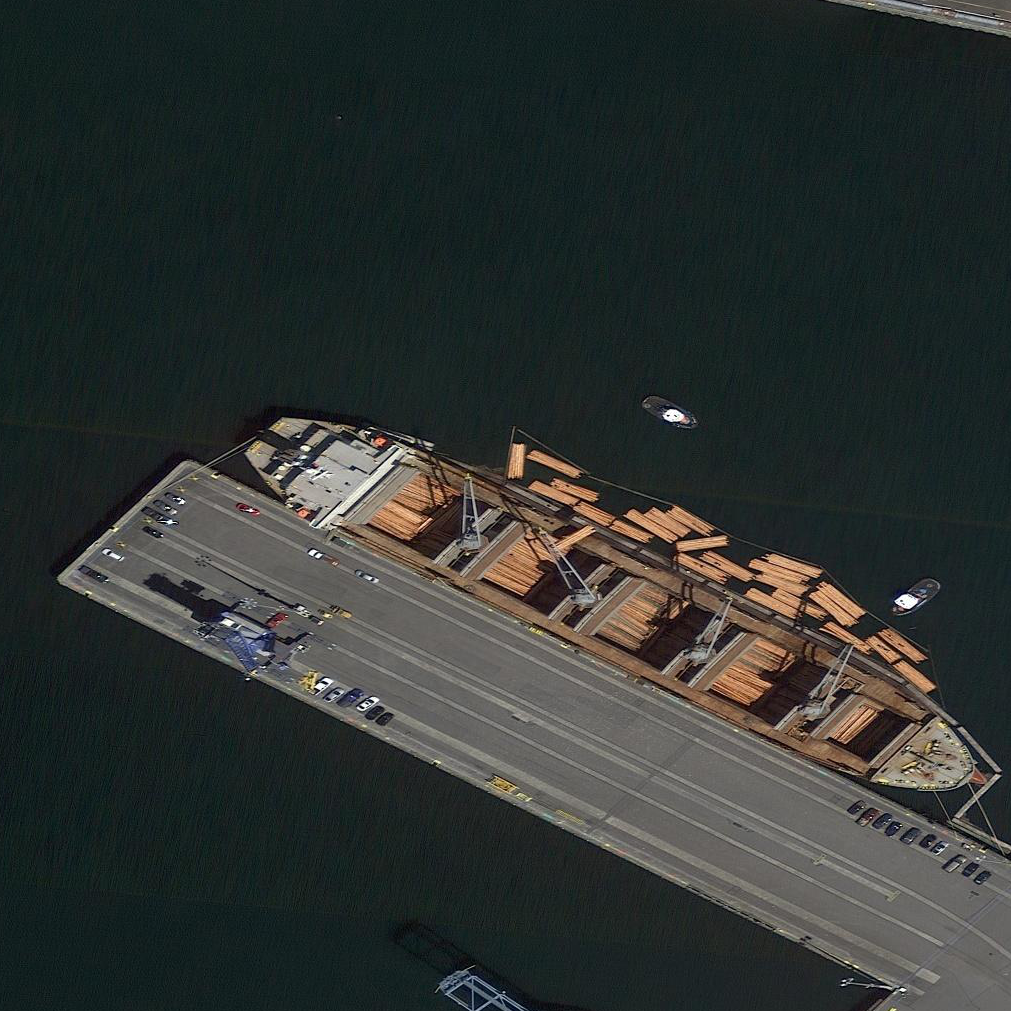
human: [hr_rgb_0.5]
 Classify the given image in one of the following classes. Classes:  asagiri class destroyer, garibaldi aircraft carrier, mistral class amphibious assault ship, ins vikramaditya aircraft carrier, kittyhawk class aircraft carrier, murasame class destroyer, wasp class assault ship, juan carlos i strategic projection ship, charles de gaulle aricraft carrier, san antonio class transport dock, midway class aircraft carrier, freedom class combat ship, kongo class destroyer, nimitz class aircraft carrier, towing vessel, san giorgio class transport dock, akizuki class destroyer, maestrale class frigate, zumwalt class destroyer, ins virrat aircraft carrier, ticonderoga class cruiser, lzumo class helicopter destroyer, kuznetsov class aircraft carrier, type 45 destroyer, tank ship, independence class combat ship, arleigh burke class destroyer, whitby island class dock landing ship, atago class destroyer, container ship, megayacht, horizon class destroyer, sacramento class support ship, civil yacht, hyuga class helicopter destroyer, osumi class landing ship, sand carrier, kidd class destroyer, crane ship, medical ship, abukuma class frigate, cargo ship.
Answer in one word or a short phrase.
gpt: Cargo ship